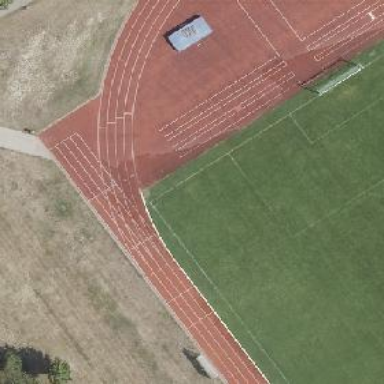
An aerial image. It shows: Multi-sport track on leisure land.